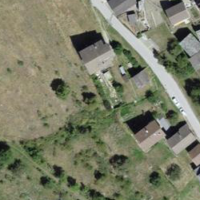
EUNIS habitat code: 54
Species observed at this site:
Onopordum acanthium